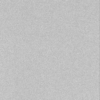
Label: dusty